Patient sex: M
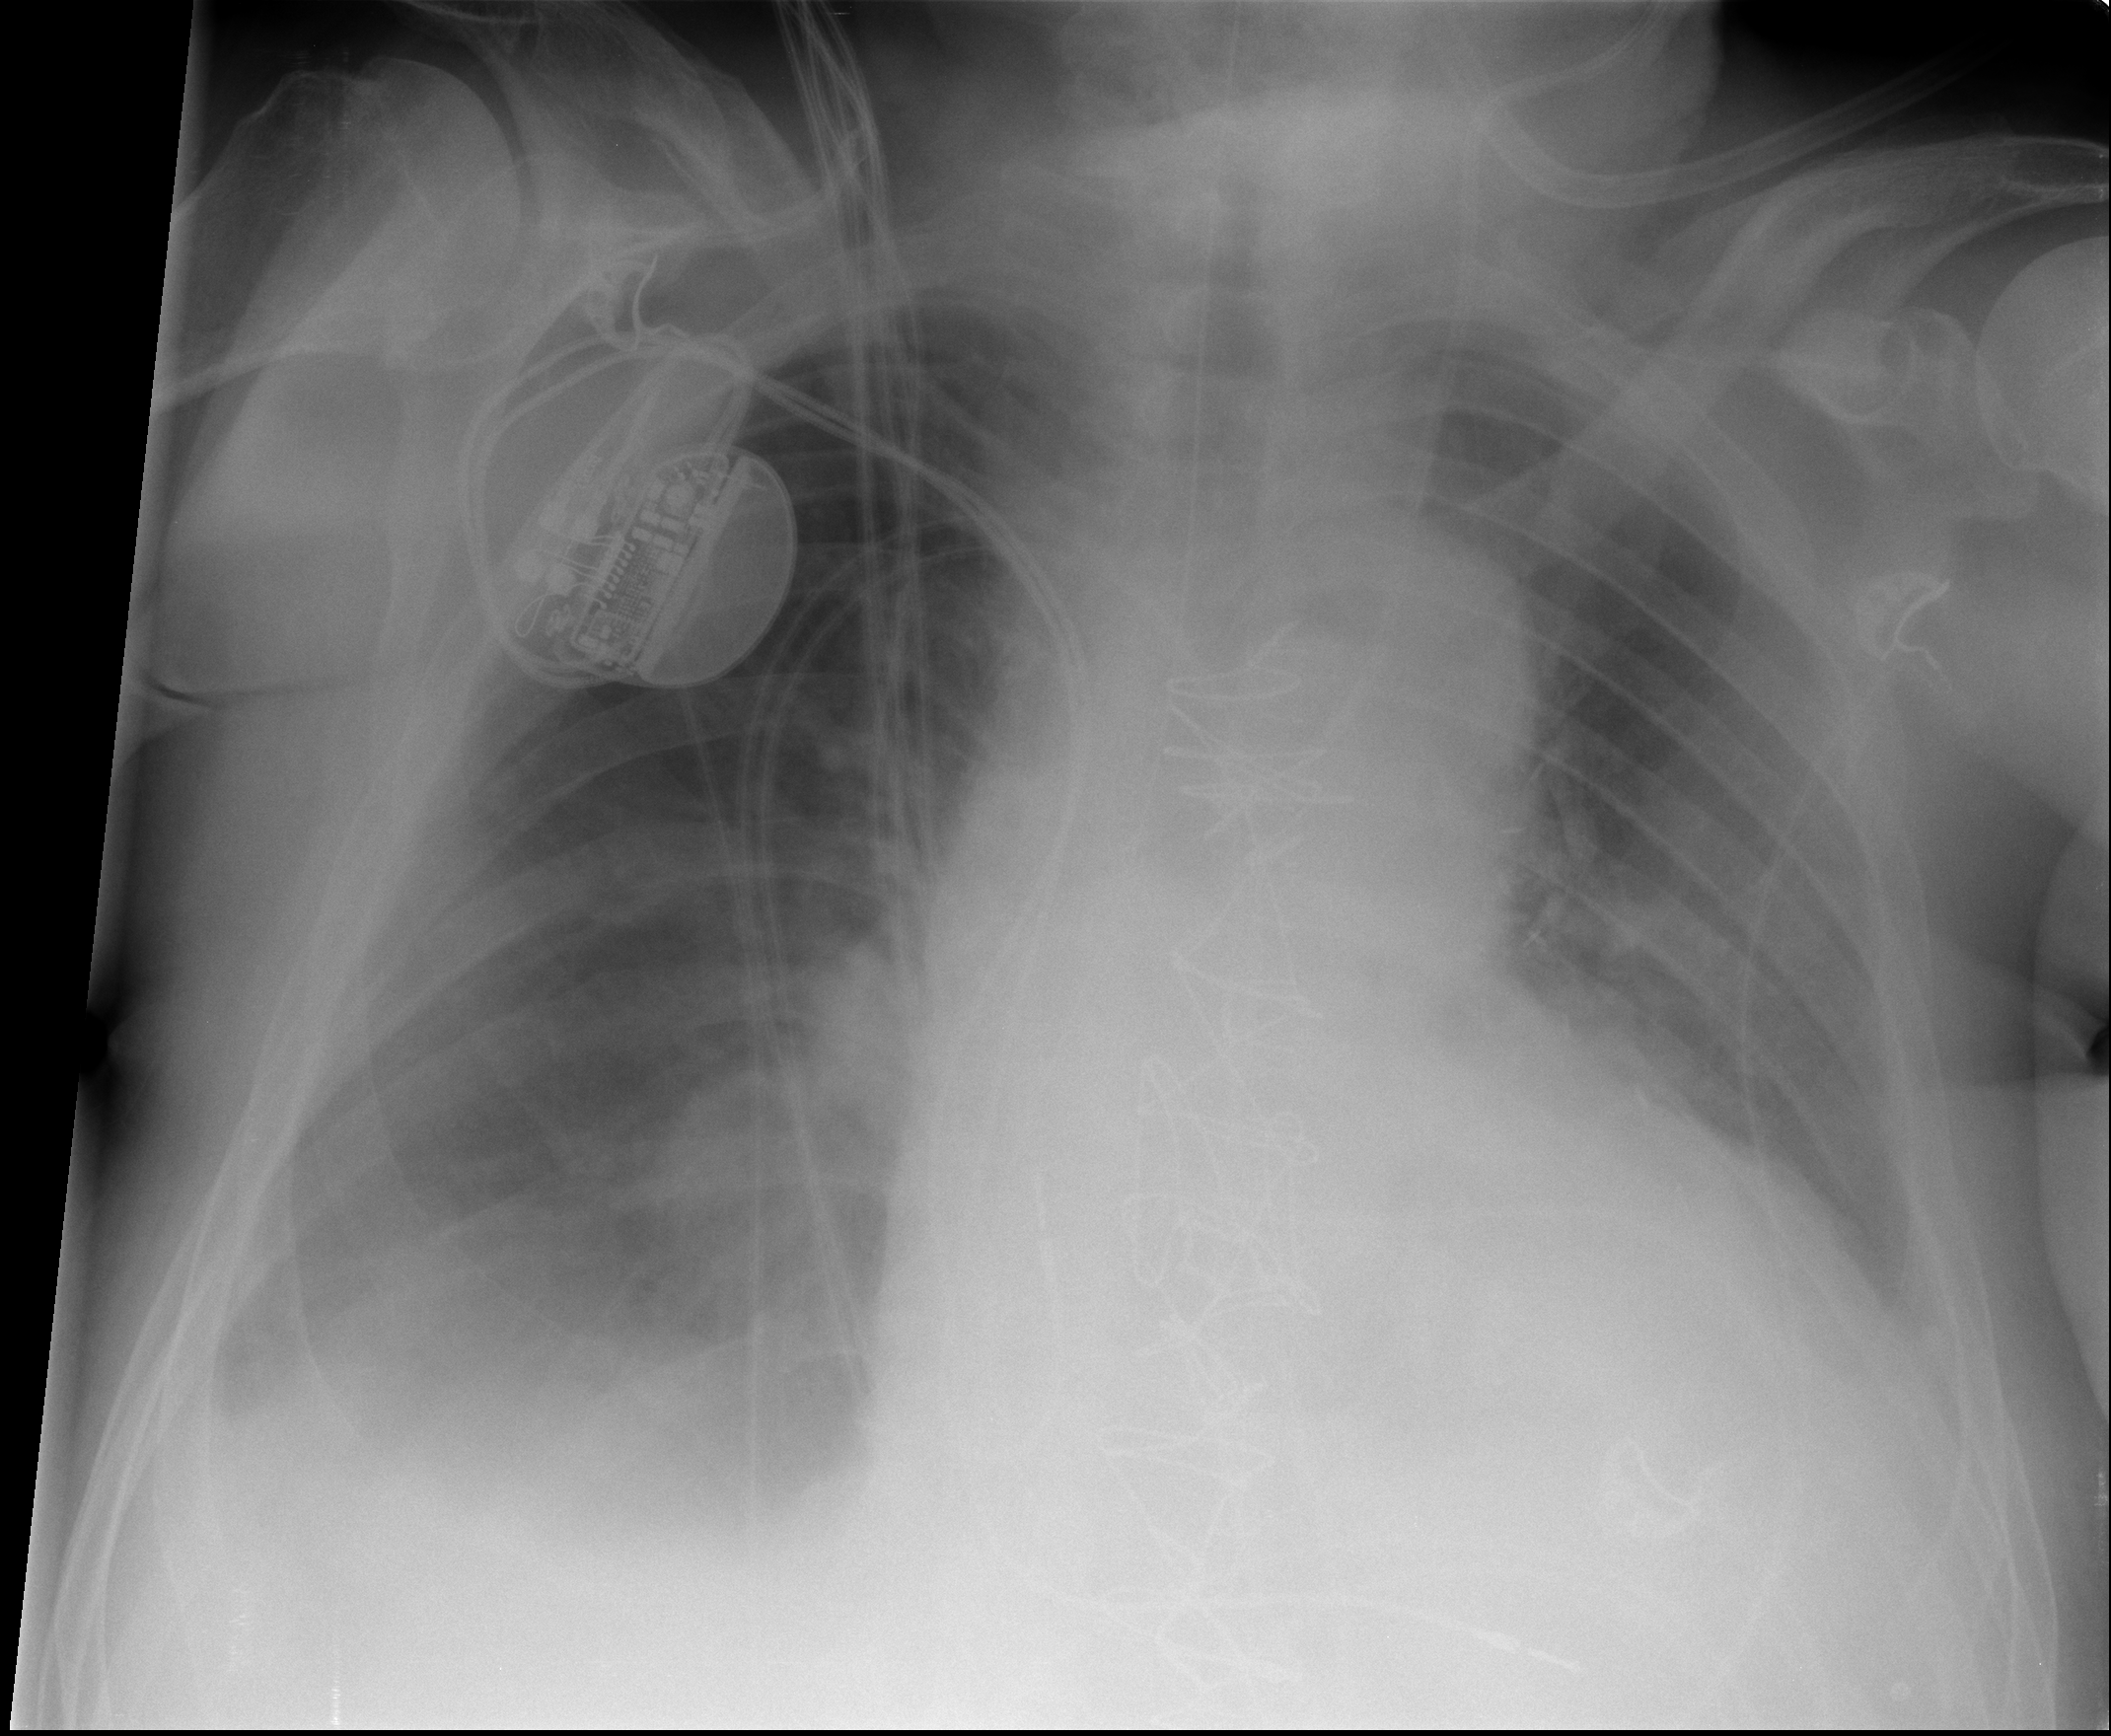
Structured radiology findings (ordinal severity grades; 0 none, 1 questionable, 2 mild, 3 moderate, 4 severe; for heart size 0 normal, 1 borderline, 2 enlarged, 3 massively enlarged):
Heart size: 2
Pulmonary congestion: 2
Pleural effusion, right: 2
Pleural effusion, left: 2
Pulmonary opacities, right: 2
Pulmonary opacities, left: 2
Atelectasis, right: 3
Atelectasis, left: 2